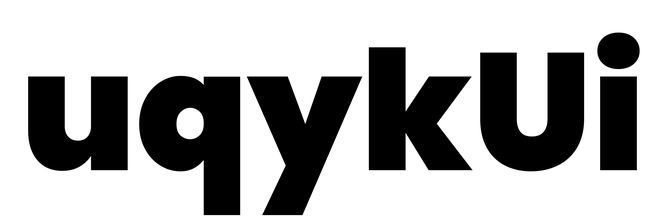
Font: Poppins-Black